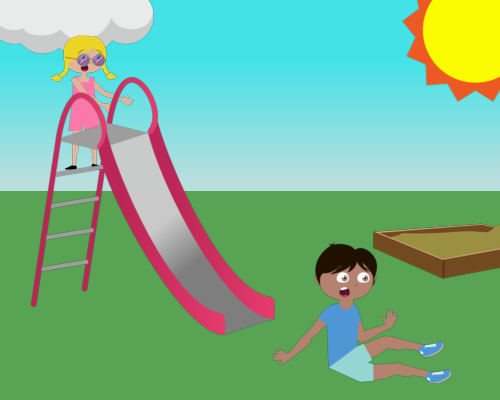
upper left is a partial cloud under a woman with purple glasses climbing a slide  therre is a boy sitting on the ground in front of the slide in the upper right corner is a partial sun and a small sandbox under that